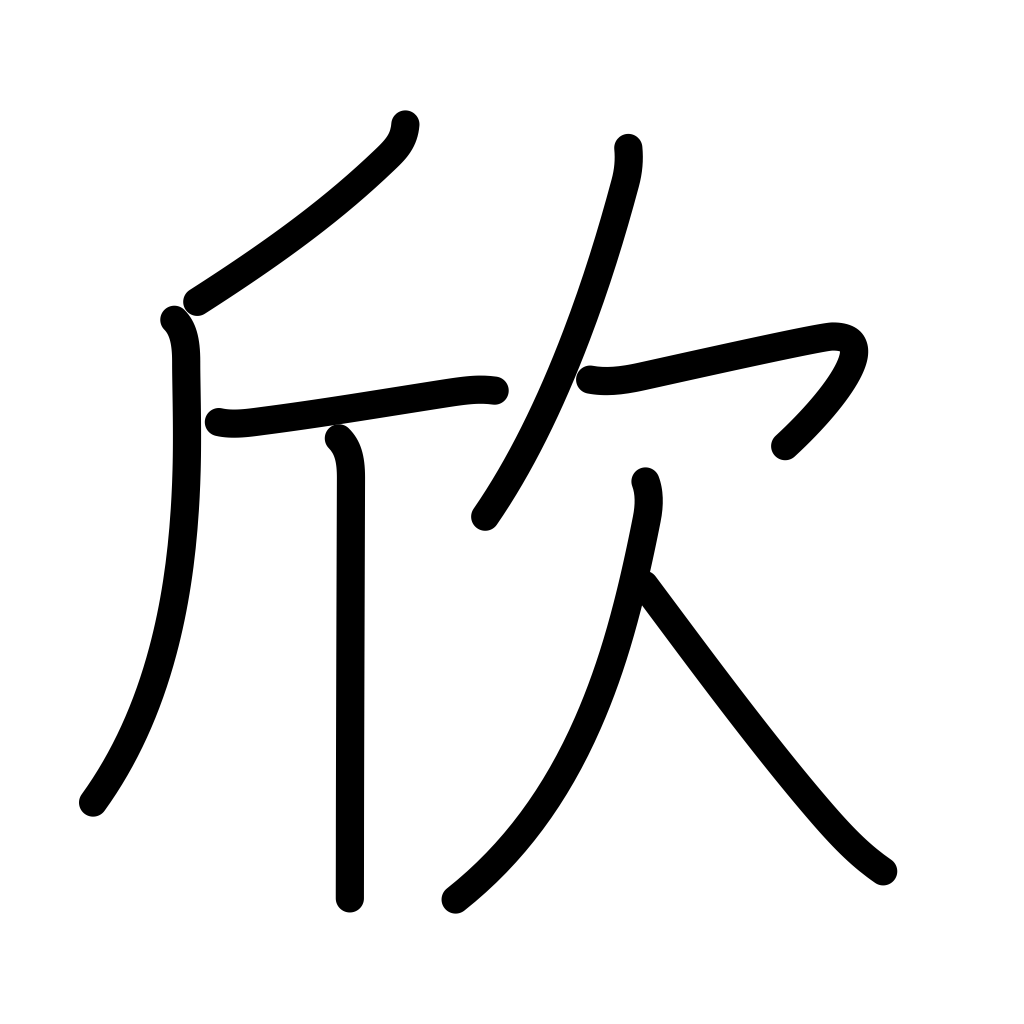
Meaning: take pleasure in, rejoice